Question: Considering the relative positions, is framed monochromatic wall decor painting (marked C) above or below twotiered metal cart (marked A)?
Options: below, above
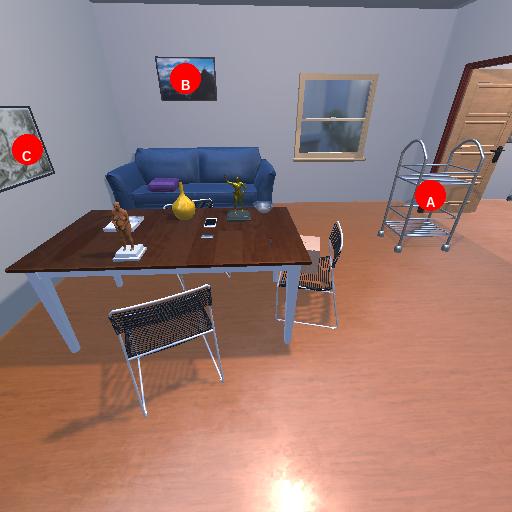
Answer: below